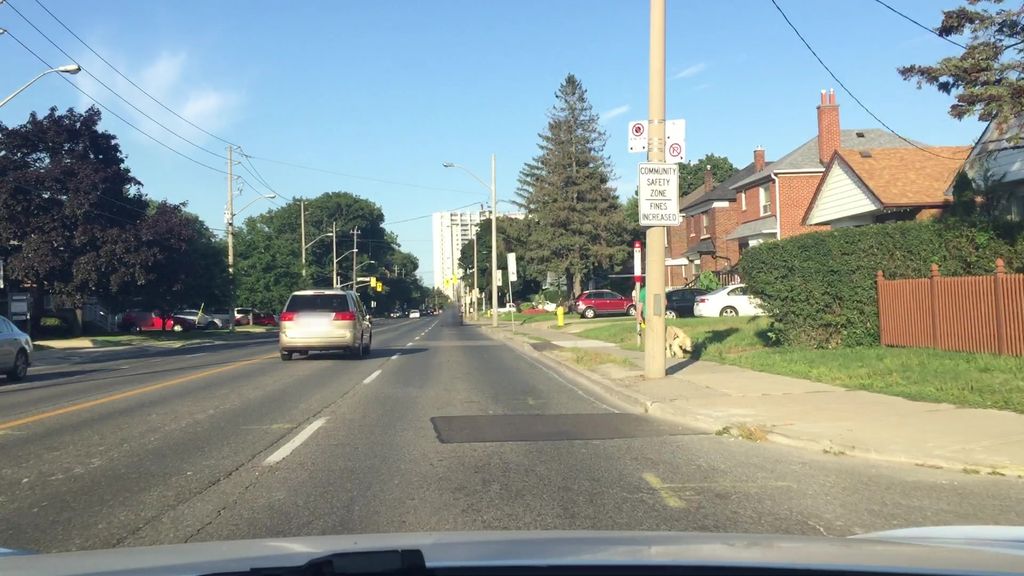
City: toronto